Chest X-ray:
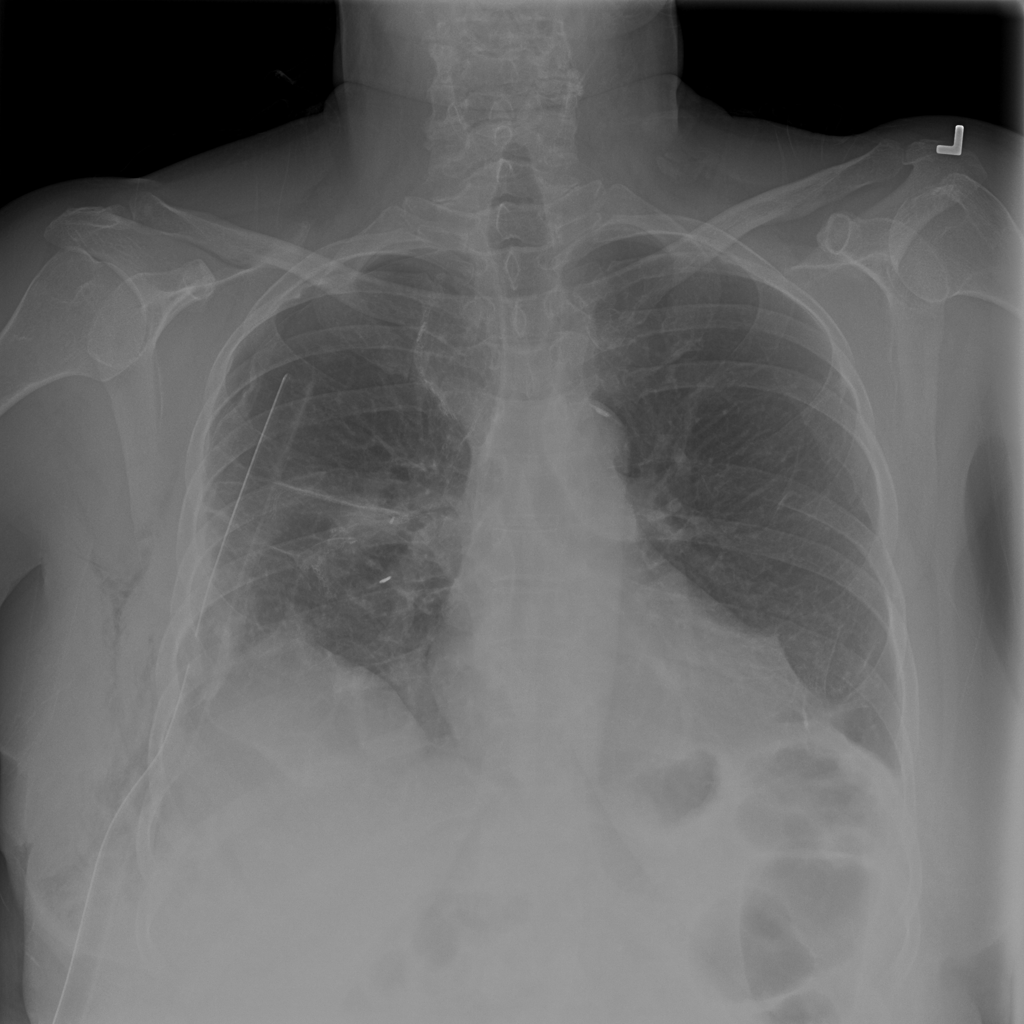
Findings: Consolidation, Pneumothorax, Fibrosis, Effusion, Fracture
No abnormal finding: no